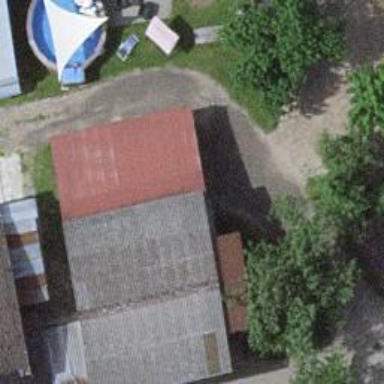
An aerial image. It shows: Shed building.